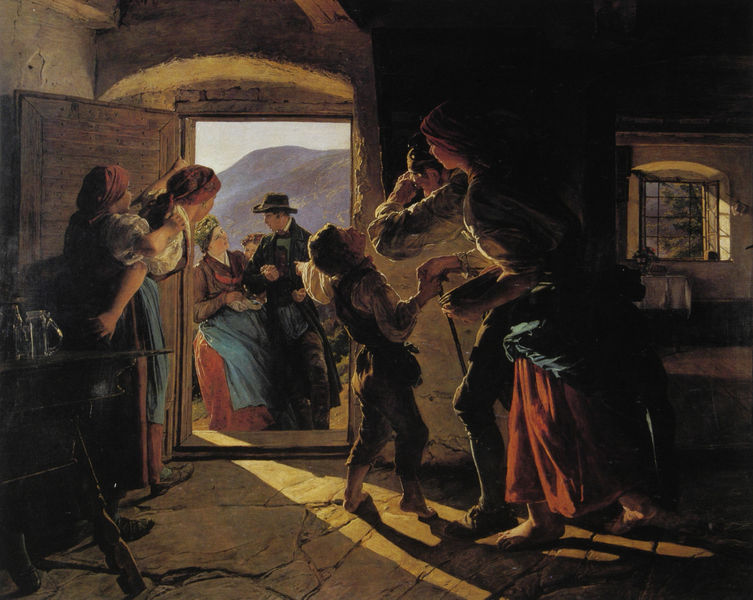
Titel: Eintritt der Neuvermählten
Künstler: Ferdinand Georg Waldmüller
Standort: Brünn
Institution: Mährische Galerie
Schlagwörter: berg, blau, dunkel, gemälde, gruppe, himmel, kampf, mann, schatten, weiß, frauen, gelb, grob, landschaft, menschen, ocker, braun, fenster, frau, glas, hell, hintergrund, holz, hut, kleid, kleider, licht, männer, raum, schwarz, stuhl, tisch, tür, zimmer, ausblick, haus, rot, beige, fest, gesellschaft, gespräch, leute, malerei, rock, feier, wirtschaft, architektur, arm, falten, rahmen, stein, steine, bild, innenraum, öl, gitter, hütte, sonne, boden, land, dunkelheit, interieur, realismus, tücher, eltern, familie, innen, kind, paar, bauern, genre, kinder, krug, schürze, düster, fußboden, schuhe, berge, gebirge, gipfel, dorf, sprossenfenster, sonnenuntergang, tag, alm, berglandschaft, türe, ölgemälde, gäste, einfach, kopftuch, balken, innenansicht, stube, holzrahmen, junge, warten, tor, bögen, holztisch, strümpfe, eingang, fugen, nische, offen, knabe, sprossen, abschied, barfuß, gaststätte, sonntag, tracht, wärme, besuch, maserung, pfarrer, empfang, bauernhaus, trachten, hochzeit, kniebundhose, ankunft, deuten, neugier, steinboden, lederhose, sohn, bruchstein, berghütte, niedrig, fesnter, fensternische, behausung, einlasse, hemkehr, mann mit hut, mägde, heimkehr, gast, dorn, bauernhochzeit, gaststädte, r, s, ütte, 1650, die junge bäurin kommt mit ihrem mann, gaststette, die ankunft